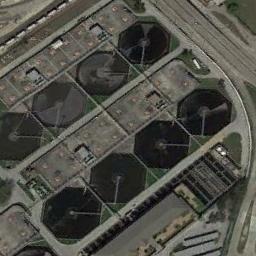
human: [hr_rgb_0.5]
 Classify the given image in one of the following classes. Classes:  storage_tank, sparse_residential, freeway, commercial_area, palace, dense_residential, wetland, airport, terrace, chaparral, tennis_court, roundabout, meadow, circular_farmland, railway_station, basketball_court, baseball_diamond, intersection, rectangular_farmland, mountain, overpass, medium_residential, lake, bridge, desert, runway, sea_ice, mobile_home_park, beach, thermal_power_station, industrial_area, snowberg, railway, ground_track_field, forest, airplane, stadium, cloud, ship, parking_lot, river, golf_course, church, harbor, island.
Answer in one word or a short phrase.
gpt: storage_tank